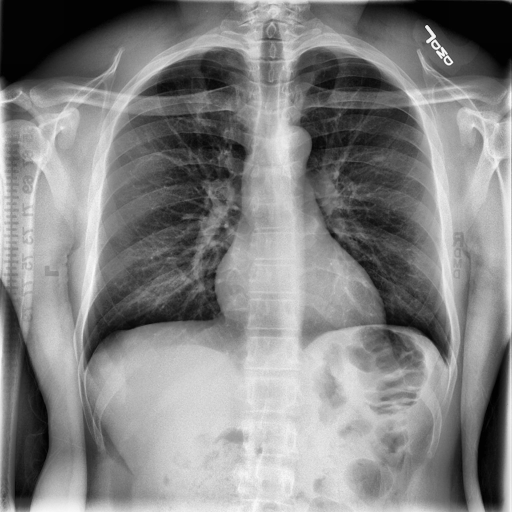
Finding: NORMAL